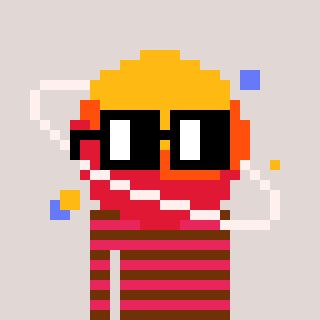
a pixel art character with square black glasses, a saturn-shaped head and a redpinkish-colored body on a warm background